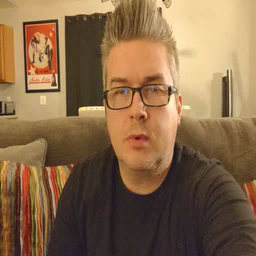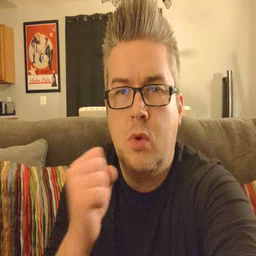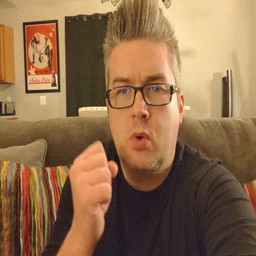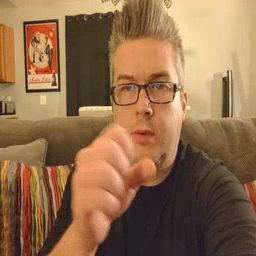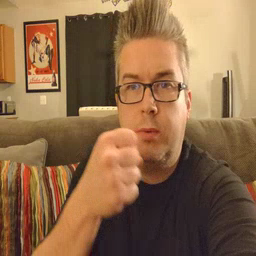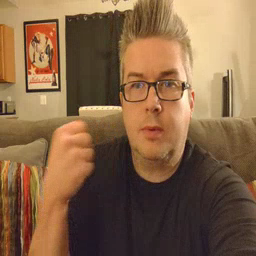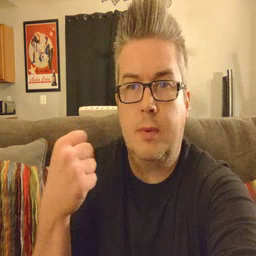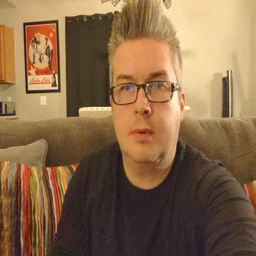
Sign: refrigerator